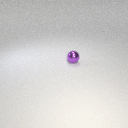
small purple metal sphere